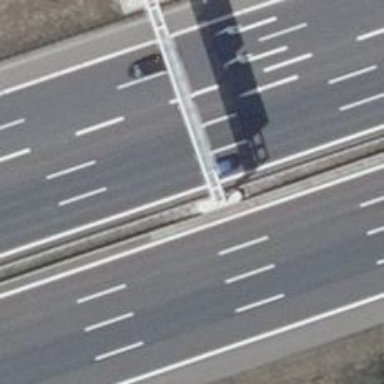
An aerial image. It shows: Gantry structure.